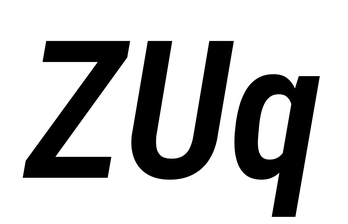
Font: Roboto-Italic_Condensed_SemiBold_Italic